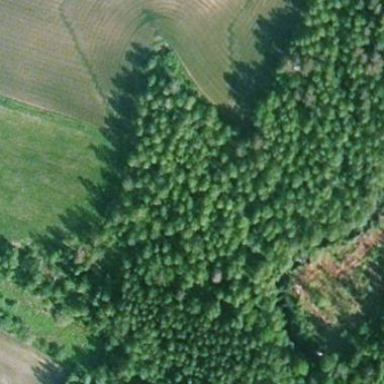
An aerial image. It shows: Forest area.